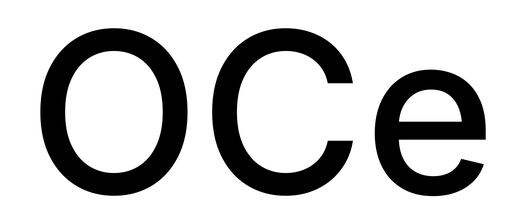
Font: Inter_Medium